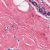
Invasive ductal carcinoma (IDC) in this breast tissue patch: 0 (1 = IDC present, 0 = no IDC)